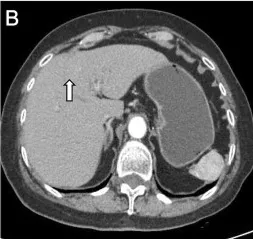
On contrast-enhanced CT images, the lesion showed slight enhancement in arterial phase.
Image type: radiology (ct)